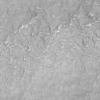
Label: not_dusty